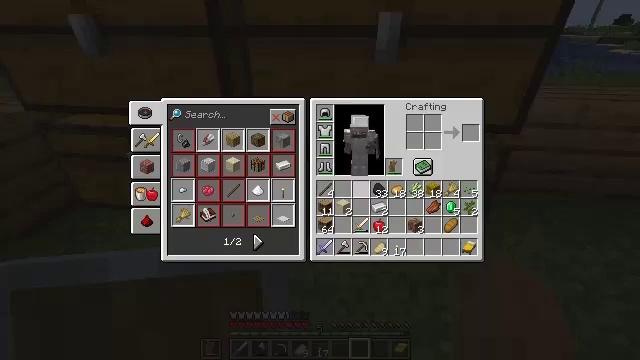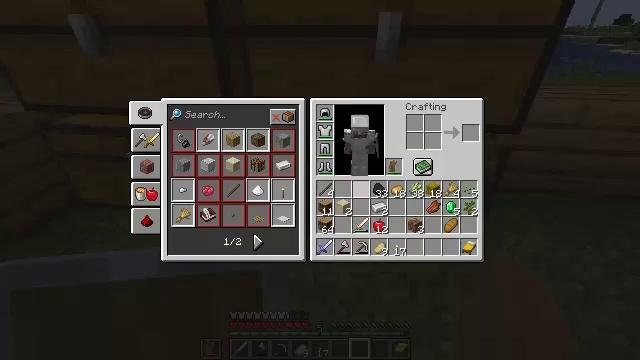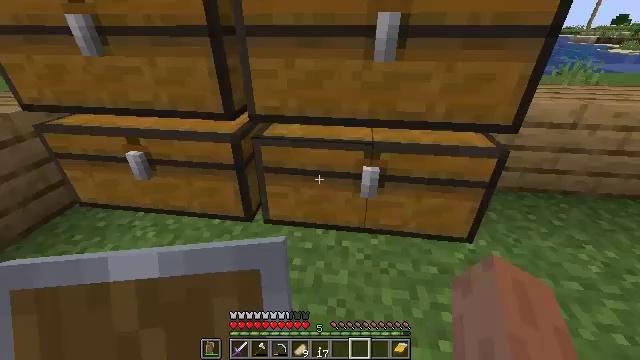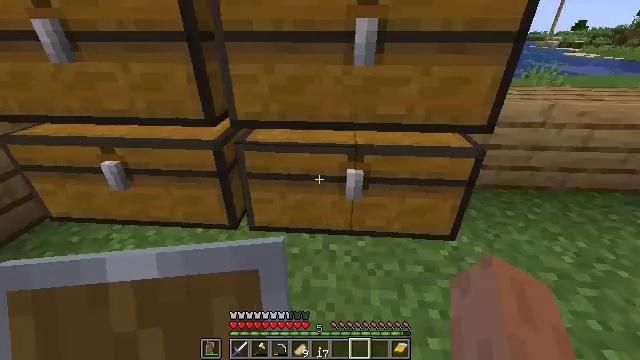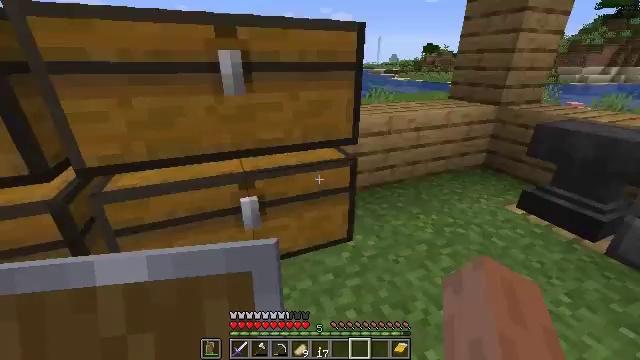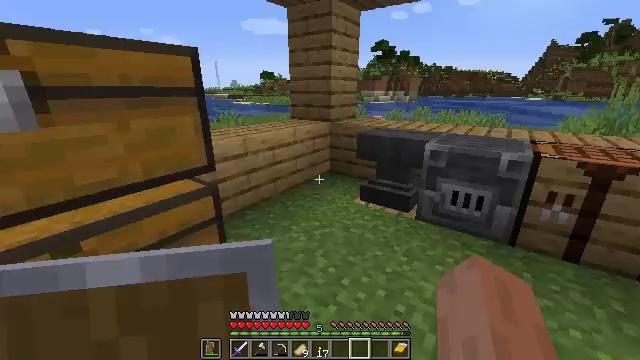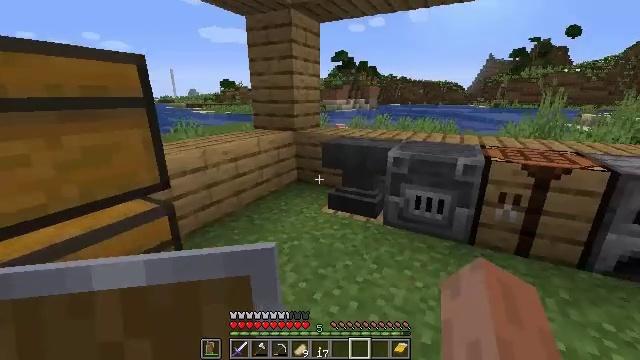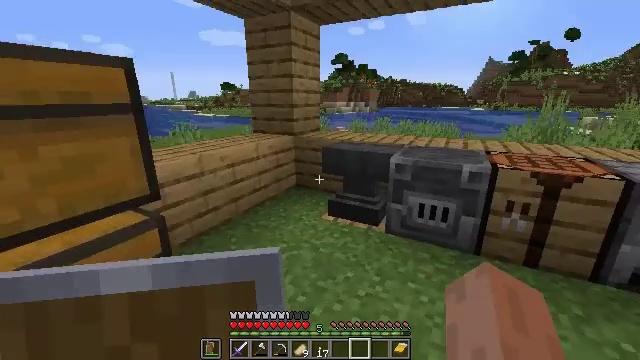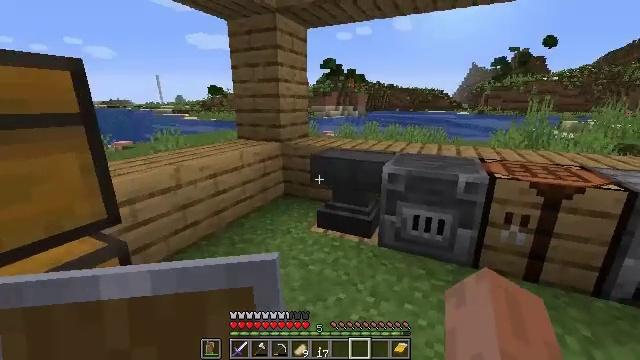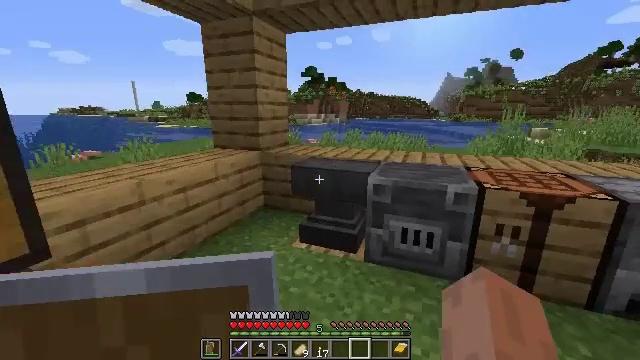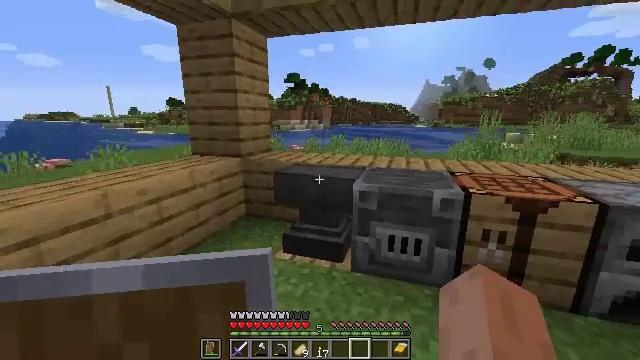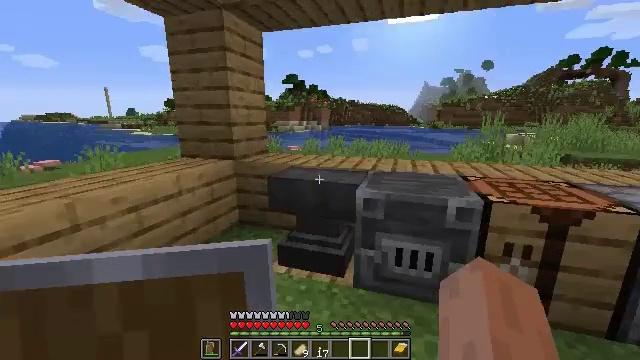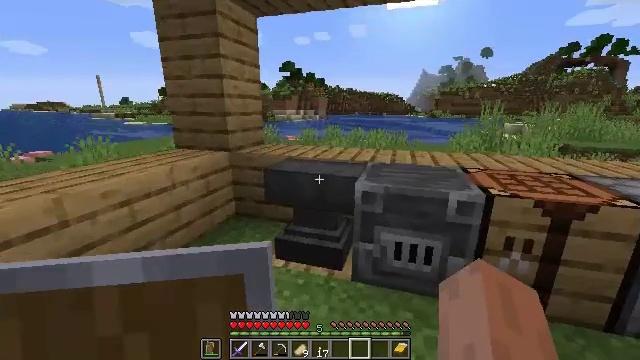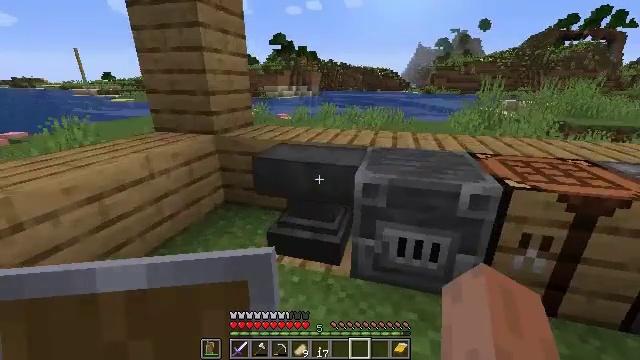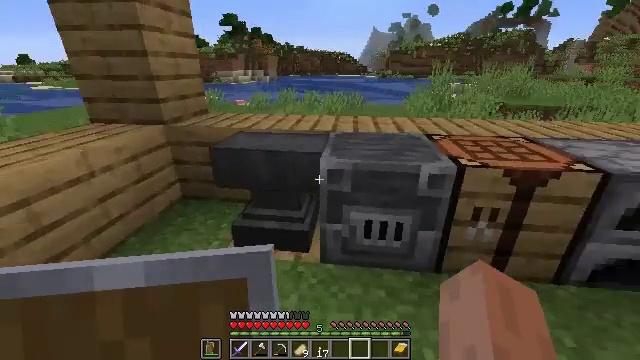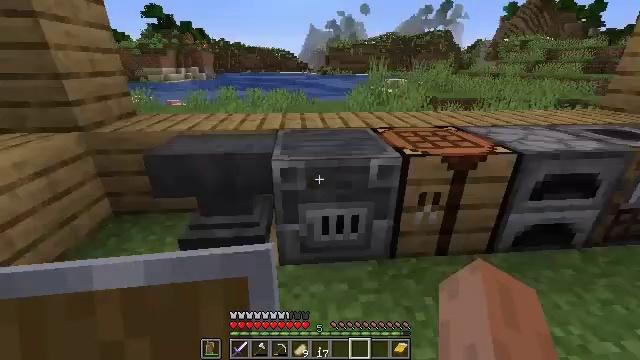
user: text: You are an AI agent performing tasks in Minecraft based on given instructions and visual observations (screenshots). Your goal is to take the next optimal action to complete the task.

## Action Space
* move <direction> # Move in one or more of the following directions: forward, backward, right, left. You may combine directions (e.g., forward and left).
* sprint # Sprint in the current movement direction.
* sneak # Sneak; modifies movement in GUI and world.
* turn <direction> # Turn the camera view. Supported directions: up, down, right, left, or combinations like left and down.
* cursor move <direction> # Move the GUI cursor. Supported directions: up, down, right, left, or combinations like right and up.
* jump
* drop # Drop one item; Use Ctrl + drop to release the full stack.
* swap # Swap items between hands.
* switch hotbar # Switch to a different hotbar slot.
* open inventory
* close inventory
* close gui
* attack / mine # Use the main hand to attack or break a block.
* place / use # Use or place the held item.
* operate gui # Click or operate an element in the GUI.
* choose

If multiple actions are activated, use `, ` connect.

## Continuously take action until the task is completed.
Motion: motion action
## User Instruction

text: Prepare to craft some wheat.
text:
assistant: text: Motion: no_op
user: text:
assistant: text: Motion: close inventory
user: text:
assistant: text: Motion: turn right, close inventory
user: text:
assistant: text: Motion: turn right and up, close inventory
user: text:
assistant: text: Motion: turn right and up
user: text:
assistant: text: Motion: move forward, turn right and up
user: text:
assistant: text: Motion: move forward
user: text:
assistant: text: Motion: move forward, turn right
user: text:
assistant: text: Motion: move forward, turn right and up
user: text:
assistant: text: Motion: move forward, turn right and up
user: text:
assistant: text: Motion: move forward
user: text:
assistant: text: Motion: move forward, turn down
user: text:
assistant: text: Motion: turn right and down
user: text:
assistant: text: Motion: turn right and down
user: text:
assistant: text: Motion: turn right
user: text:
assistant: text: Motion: turn right and up
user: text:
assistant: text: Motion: turn right and up
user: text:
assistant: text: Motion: move forward and move right
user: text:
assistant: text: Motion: move forward and move right
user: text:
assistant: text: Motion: move forward and move right
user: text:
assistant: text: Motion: move forward and move right, turn down
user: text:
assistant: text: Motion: move forward, turn left and down
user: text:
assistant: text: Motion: use / place
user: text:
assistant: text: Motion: use / place
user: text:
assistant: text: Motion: use / place
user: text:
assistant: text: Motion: use / place
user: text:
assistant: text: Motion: no_op
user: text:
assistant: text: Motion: open gui
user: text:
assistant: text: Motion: cursor move right and down
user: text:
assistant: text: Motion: cursor move right and down